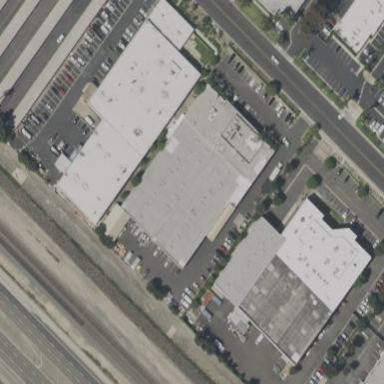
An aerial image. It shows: Commercial building.